Question: In Winforms I wanted to show a list box having item index number and item exactly as shown in the below . I have gone through many SO links and also many articles also, most of them are using ListView instead of ListBox and also instead of showing List Item index they showing Image+ Item in it. I am ok with the listview but my objective is to show the Items with their corresponding index and on select it should give me the item only. Can anybody provide me any link or idea to achieve this in Winform using C#.
Thanks in advance.
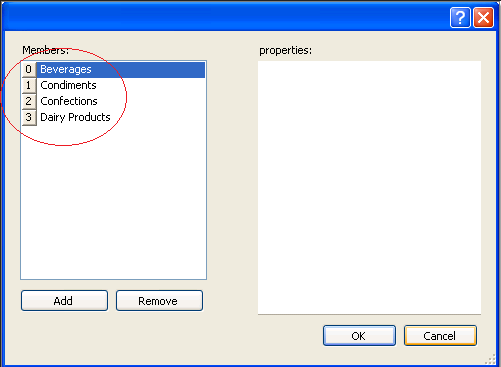
Answer: I think best option for you is using 'DataGridView' with two columns:
- 'DataGridViewButtonColumn'- 'DataGridViewTextBoxColumn'
Also 'RowHeadersVisible' and 'ColumnHeadersVisible' to false. Result:

Code:
'''
string[] members = { "Beverages", "Condiments", "Confections" };
dataGridView1.DataSource = members.Select((x, i) => new { Value = x, Index = i })
.ToList();
'''
Also you need to set columns 'DataPropertyName' to Index and Value.
UPDATE (for .NET 2.0):
'''
string[] members = { "Beverages", "Condiments", "Confections" };
dataGridView1.AutoGenerateColumns = false;
dataGridView1.DataSource = members;
'''
Subscribe to CellFormatting event:
'''
void dataGridView1_CellFormatting(object sender,
DataGridViewCellFormattingEventArgs e)
{
if (e.ColumnIndex == 0)
{
e.Value = e.RowIndex;
return;
}
e.Value = dataGridView1.Rows[e.RowIndex].DataBoundItem;
}
'''